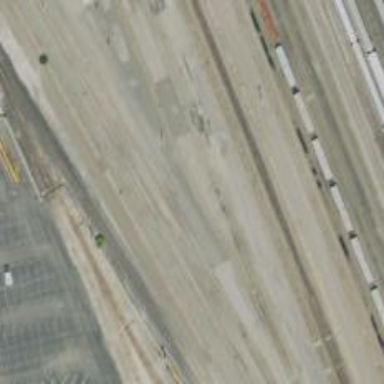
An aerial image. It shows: Railway yard used for servicing trains.